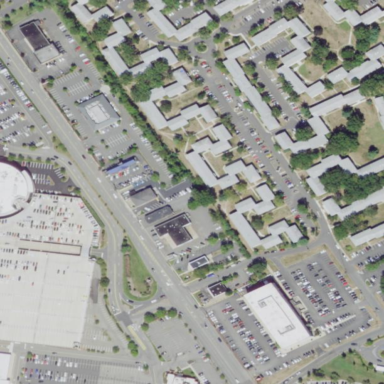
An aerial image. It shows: Retail area.